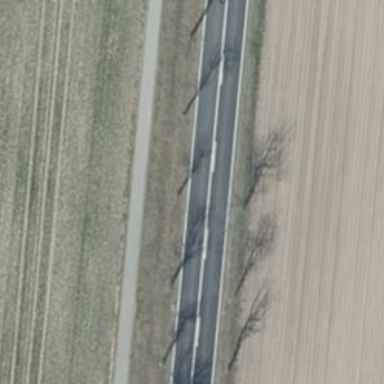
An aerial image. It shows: Row of deciduous broadleaved trees.